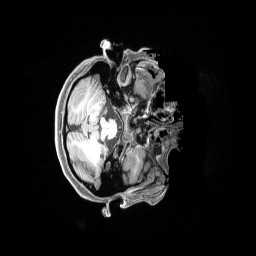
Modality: T1w
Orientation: axial
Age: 25
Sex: female
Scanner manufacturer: siemens
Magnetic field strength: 3 T
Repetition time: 2.4 s
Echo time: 0.00228 s